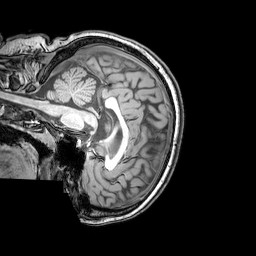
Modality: T1w
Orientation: sagittal
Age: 26
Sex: female
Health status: healthy
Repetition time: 0.081 s
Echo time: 0.037 s